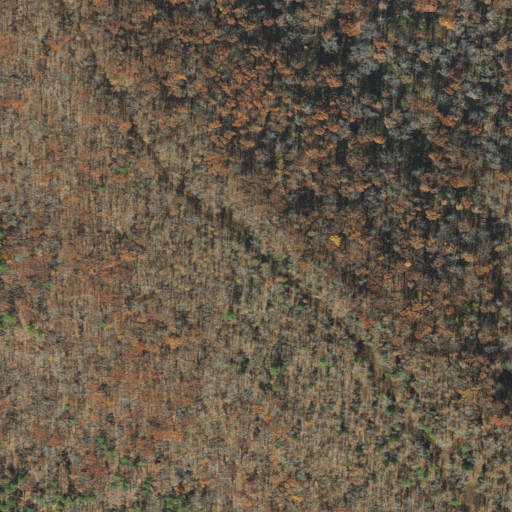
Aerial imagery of mountain in Arkansas named John Mountain containing only deciduous forest